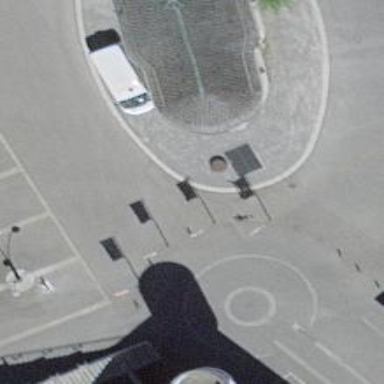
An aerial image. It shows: Flagpole which is man-made.